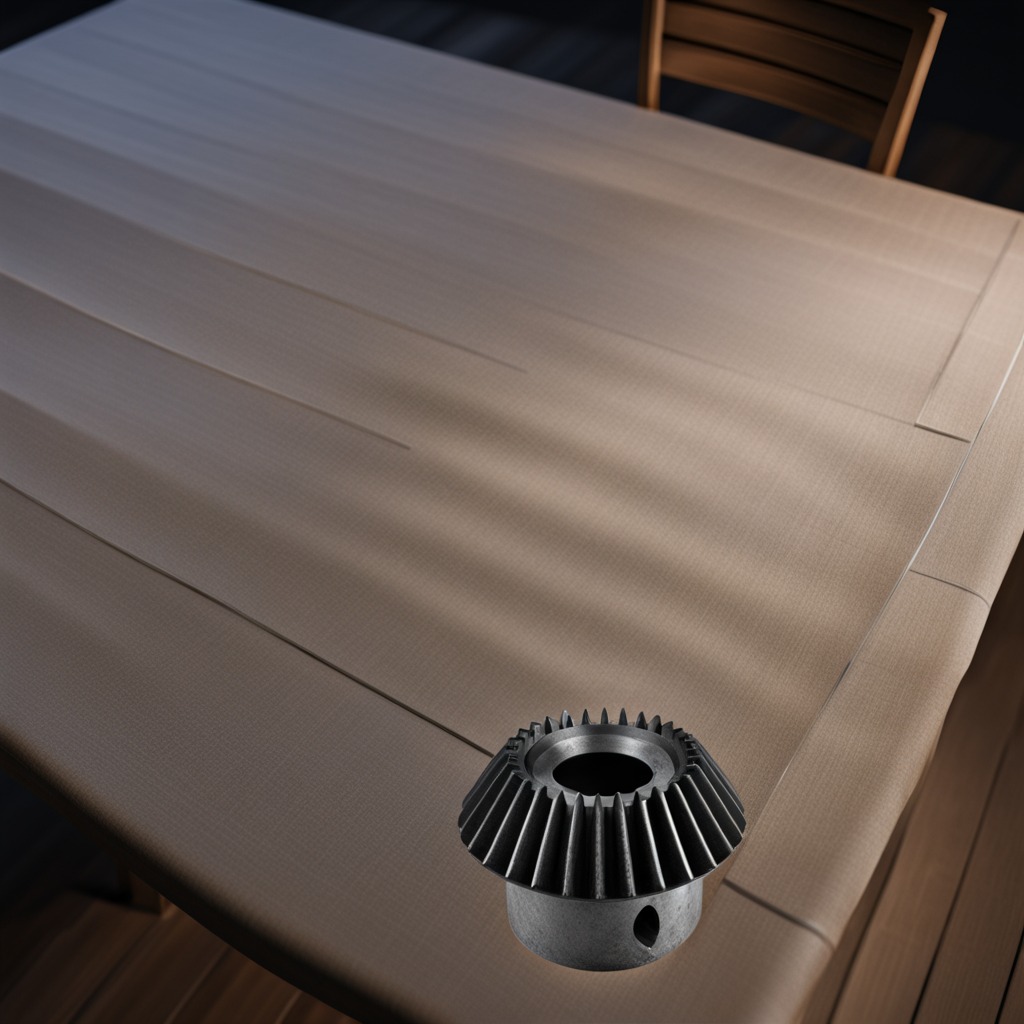
A steel gear with teeth is lying on a wooden table inside a workshop at night.